高一 · 解析几何
直线 $y=a x-\frac{1}{a}$ 的图象可能是 ( )
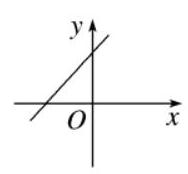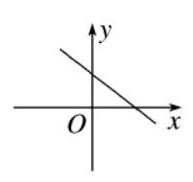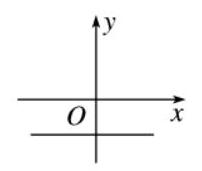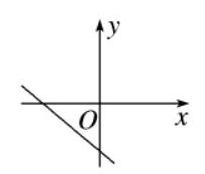
A.

B.

C.

D.

答案: B
解析: 根据斜截式方程知, 斜率与直线在 $y$ 轴上的截距正负相反.